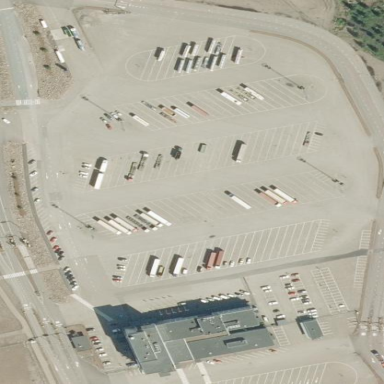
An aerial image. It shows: Industrial area focused on logistics.